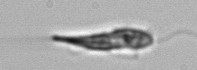
Label: Euglena